Question: I am using semantic-ui and I want to show some info text in 'dropdown'. But it act as a link even it's a '<div class="header item">'

Here profile, settings and logout are link and rest are text(non-clickable)
sample mockup I tried with.
'<div class="ui dropdown item"> <i class="icon dropdown"></i> <div class="menu hidden"> <div class="header item">Narottam Guattom</div> <a href="#" class="item">Action one</a> <a href="#" class="item">Action one</a> <a href="#" class="item">Action one</a> </div> </div>'
Semantic-ui treat that 'div' as a link and dropdown get closed on click.
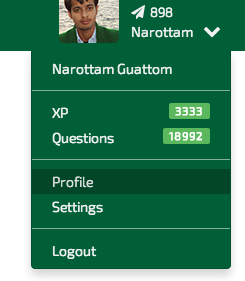
Answer: You should customize items selector. Try to use next code
'''
$.fn.dropdown.settings.selector.item = '.menu > .item:not(.header)'; // change selector for all dropdowns
'''
Also you can specify item selector locally. Read more about <URL> to configure it properly